Field crop: maize
Growth stage: 1
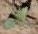
Species: datura